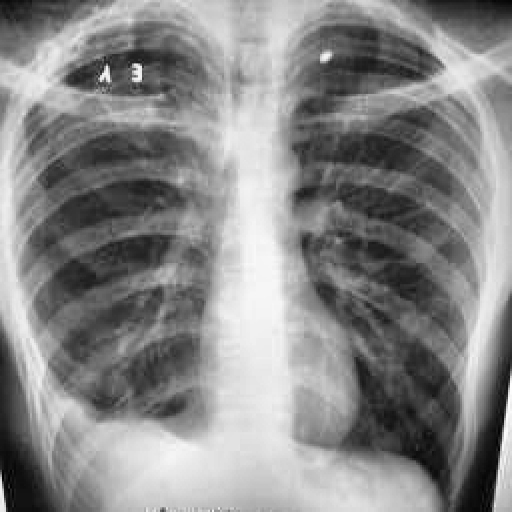
Finding: TUBERCULOSIS